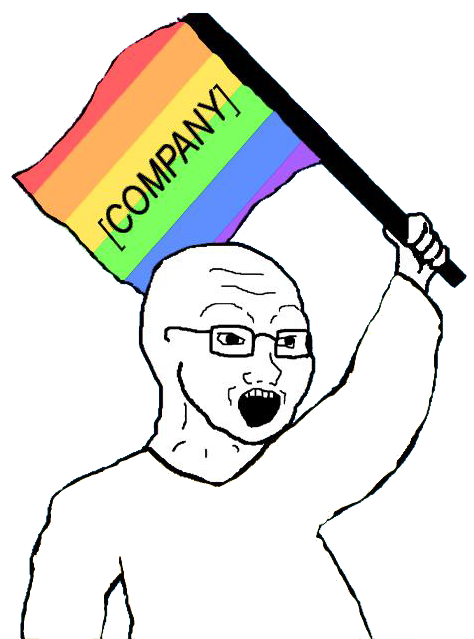
Label: 5_Soyjak